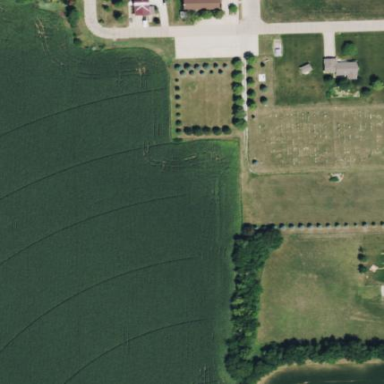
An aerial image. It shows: Cemetery.